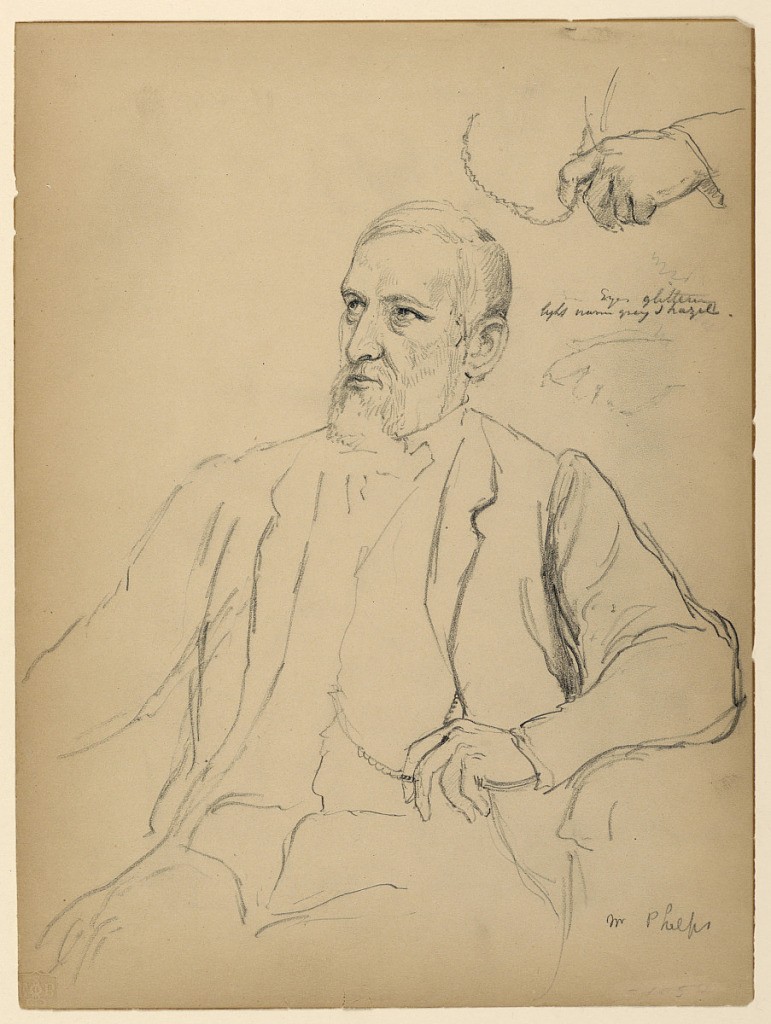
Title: John Jay Phelps Seated, Separate Hand and Chain Study
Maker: Daniel Huntington, American, 1816–1906
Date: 1863
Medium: Graphite on light brown wove paper Verso: Graphite and white chalk
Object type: Drawing
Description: Half-length seated male figure with beard, looking upward to left. Additional study of left hand with watch chain, upper right.